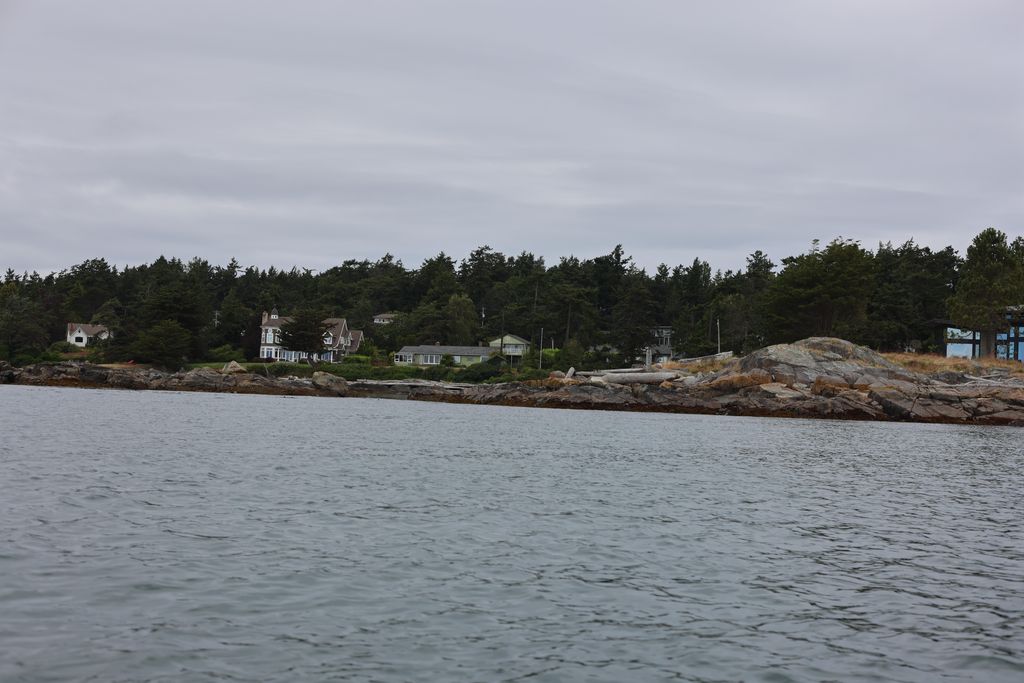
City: victoria